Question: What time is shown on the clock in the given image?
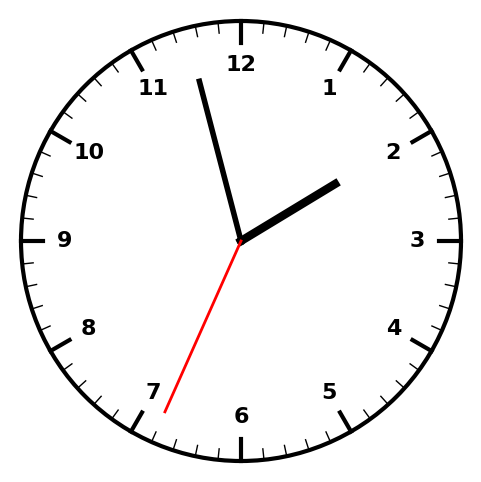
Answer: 01:57:34